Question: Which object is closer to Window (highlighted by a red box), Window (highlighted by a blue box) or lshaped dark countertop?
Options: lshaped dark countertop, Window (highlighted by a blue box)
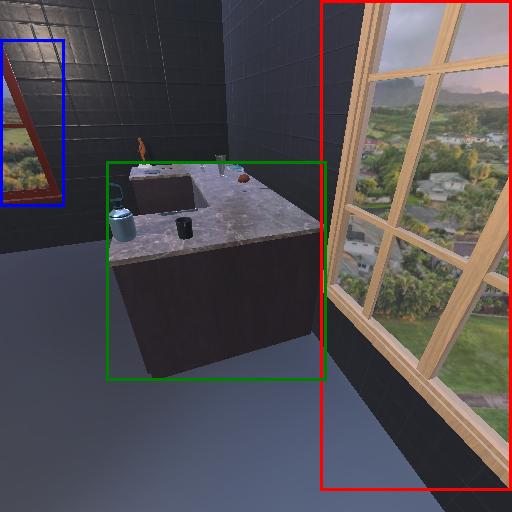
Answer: lshaped dark countertop